高一 · 代数
若 $x \in(0,1)$, 则下列结论正确的是 $(\quad)$
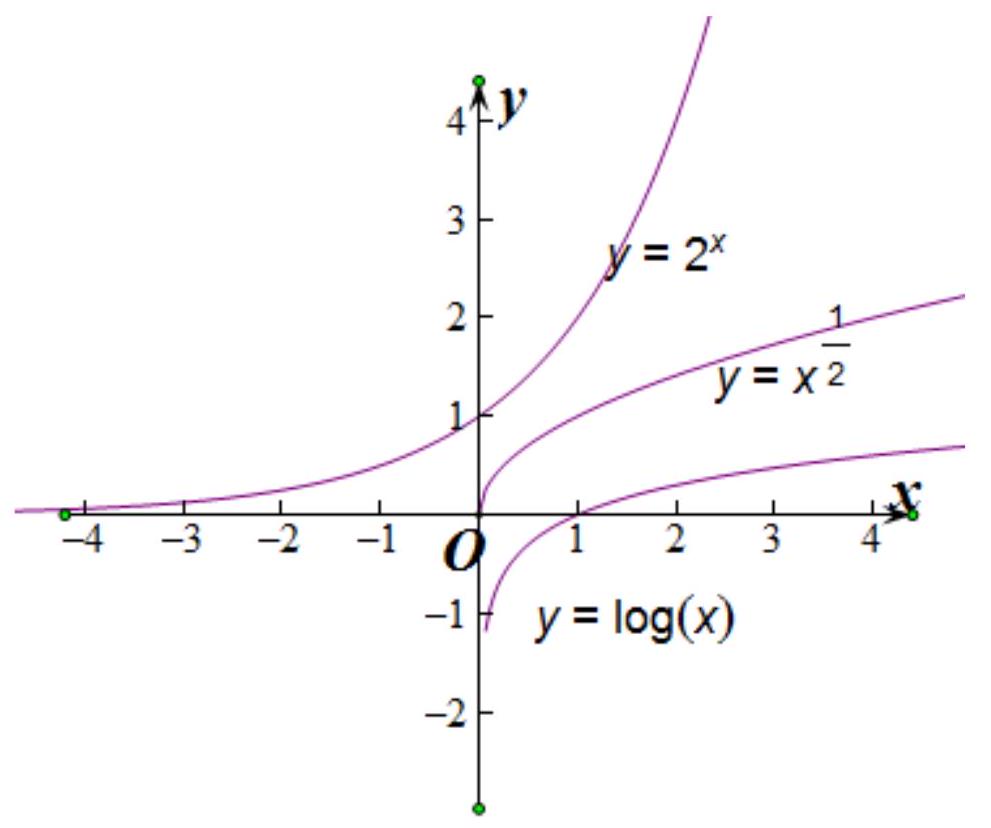
A. $2^{x}>x^{\frac{1}{2}}>\lg x$
B. $2^{x}>\lg x>x^{\frac{1}{2}}$
C. $x^{\frac{1}{2}}>2^{x}>\lg x$
D. $\lg x>x^{\frac{1}{2}}>2^{x}$
答案: A
解析:

如图所示, 结合 $y=2^{x}, y=x^{\frac{1}{2}}$ 及 $y=\lg x$ 的图象易知, 当 $x \in(0,1)$ 时, $2^{x}>x^{\frac{1}{2}}>\lg x$,本题选择 $\mathrm{A}$ 选项.